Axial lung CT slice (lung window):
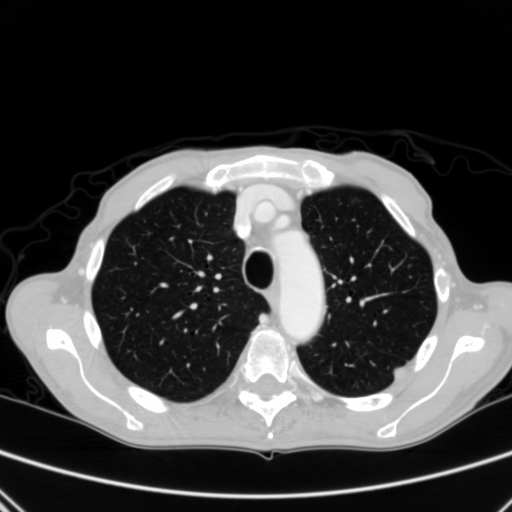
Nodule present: yes
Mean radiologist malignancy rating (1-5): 3.5